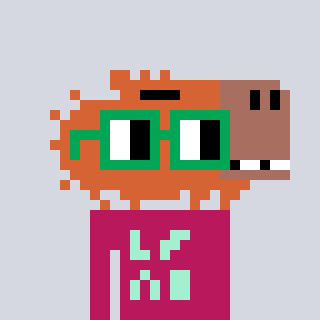
a pixel art character with square green glasses, a capybara-shaped head and a darkpink-colored body on a cool background